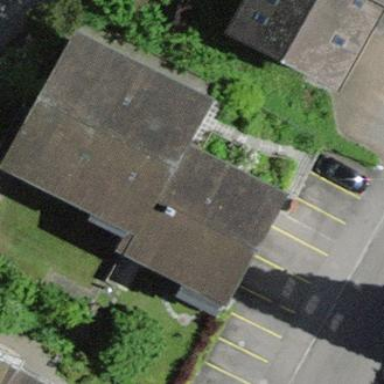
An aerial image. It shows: Hipped-roof building with apartments.